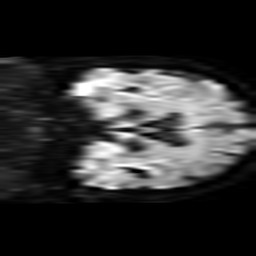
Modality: TRACE
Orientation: coronal
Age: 62
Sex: female
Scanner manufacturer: philips
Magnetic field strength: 3 T
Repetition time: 3.08 s
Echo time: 0.076 s